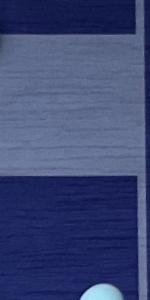
Label: Empty